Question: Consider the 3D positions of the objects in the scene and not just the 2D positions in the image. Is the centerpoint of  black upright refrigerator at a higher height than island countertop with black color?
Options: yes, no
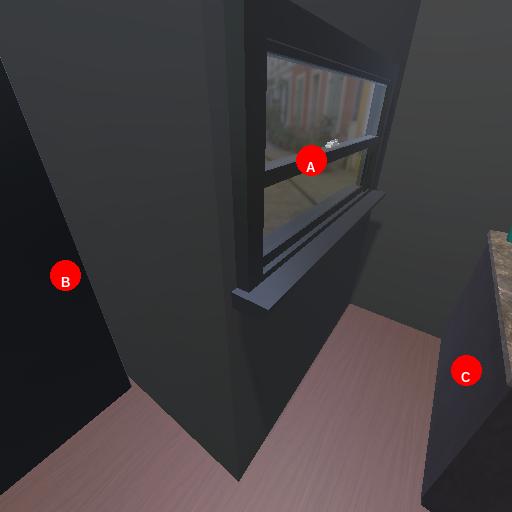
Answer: yes